Field crop: maize
Growth stage: 1
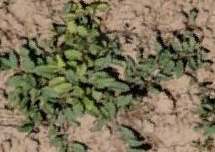
Species: convolvulus